Question: currently working on dynamic blocks. I have created the code for dynamic div-block but when I tried to add dynamic Image and link for the dynamic blocks it was not working.
Output as below

Here is the code for the dyanmic div blocks
'''
var data = ["Extension", "something else", "more","some data1", "something else1", "more1"];
$.each(data, function(i, v){
$("#divId").append('<div class="single" id="my_test_' + (i+1) + '">'
+'<div class="any_name"> '+ v +' </div></div>');
});
'''
Here is the explanation what I need.
When I tried to add Image for the div for example
image1.png
and I need to add link for the whole-div block.
Here is the fiddle <URL>
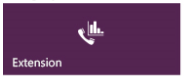
Answer: You will need an array with objects. Each object will have text, image and link properties. You will dynamically create all of the elements and append them. The anchor element (the link will go as wrapper to a single div in order all of the div content to be clickable). And inside the div you can append the image and the text.
Of course I didn't style them for you so you'll have to do that by yourself. You just need to change the data (put some correct image path and correct links with text) and the classes and do some css styling.
<URL>
'''
<div id="divId"></div>
'''
'''
var data = [
{
text: 'some data',
link: 'http://www.google.com/',
imagePath: 'some/path/img.jpg'
},
{
text: 'something else',
link: 'http://www.facebook.com/',
imagePath: 'some/path/img2.jpg'
}
];
$.each(data, function(key, value){
var newDiv = $('<div/>')
.addClass('single')
.attr('id', 'my_test_' + (key + 1));
var textInsideDiv = $('<span/>')
.addClass('blabla')
.text(value.text);
var imageInsideDiv = $('<img/>')
.addClass('someclass')
.attr('src', value.imagePath);
var linkWrapper = $('<a/>')
.addClass('someotherclass')
.attr('href', value.link);
newDiv
.append(imageInsideDiv)
.append(textInsideDiv);
linkWrapper.append(newDiv);
$('#divId').append(linkWrapper);
});
'''
Good luck :)